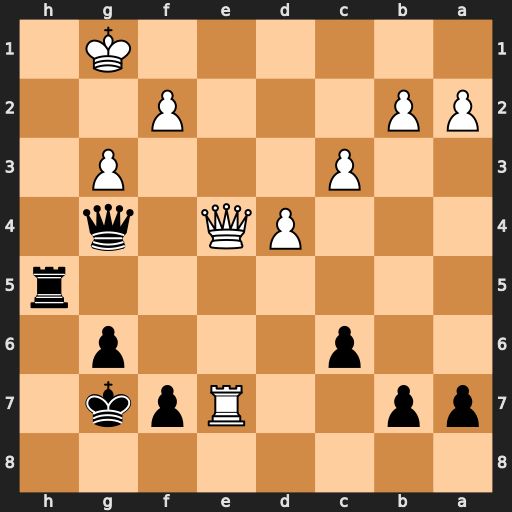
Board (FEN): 8/pp2Rpk1/2p3p1/7r/3PQ1q1/2P3P1/PP3P2/6K1
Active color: b
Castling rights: -
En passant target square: -
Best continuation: Qd1+ Qe1 Qf3